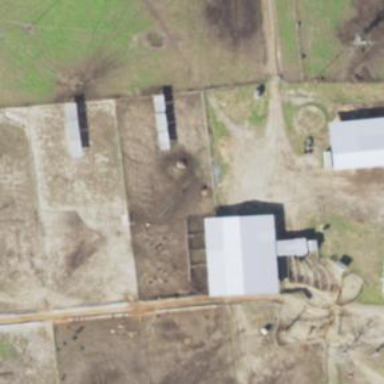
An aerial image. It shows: Feedlot within farmyard.